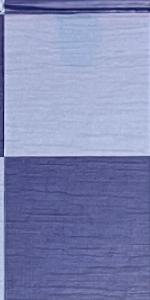
Label: Empty